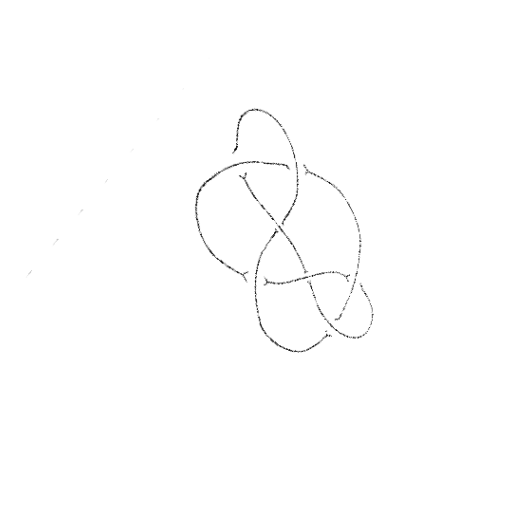
Crossing number: 7